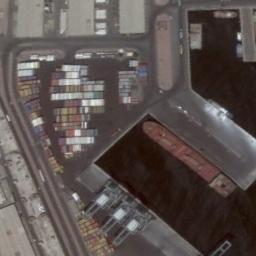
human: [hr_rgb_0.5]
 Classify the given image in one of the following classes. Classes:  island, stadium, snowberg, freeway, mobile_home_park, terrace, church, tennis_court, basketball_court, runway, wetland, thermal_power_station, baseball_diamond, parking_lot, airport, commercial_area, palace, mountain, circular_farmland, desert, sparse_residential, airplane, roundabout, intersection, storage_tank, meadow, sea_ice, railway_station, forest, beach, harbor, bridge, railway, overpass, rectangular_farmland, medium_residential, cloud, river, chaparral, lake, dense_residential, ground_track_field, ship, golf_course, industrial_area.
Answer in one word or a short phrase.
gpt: ship